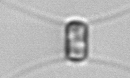
Label: Chaetoceros_similis